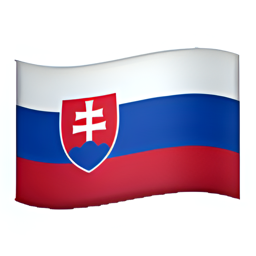
Name: flag for slovakia
Emoji: 🇸🇰
Group: Flags
Sub-group: country-flag